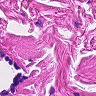
Metastatic tissue present: no